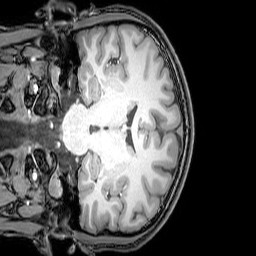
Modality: T1w
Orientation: coronal
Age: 22
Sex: male
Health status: healthy
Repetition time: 0.081 s
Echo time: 0.037 s